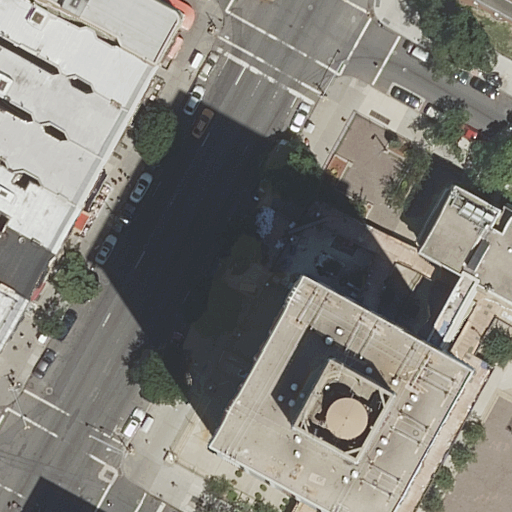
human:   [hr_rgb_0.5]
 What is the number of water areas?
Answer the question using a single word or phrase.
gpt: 0

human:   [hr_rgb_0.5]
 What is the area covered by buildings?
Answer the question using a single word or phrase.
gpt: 3011m2

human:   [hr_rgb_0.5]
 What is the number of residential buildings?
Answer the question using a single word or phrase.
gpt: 9

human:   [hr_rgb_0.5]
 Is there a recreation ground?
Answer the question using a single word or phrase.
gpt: no

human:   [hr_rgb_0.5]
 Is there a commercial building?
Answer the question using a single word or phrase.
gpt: no

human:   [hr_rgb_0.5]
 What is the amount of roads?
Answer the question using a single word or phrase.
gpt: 4

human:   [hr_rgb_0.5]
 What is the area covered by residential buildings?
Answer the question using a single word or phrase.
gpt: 3011m2

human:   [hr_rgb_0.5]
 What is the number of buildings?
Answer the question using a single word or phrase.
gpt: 9

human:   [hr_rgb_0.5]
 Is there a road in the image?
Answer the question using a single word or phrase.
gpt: yes

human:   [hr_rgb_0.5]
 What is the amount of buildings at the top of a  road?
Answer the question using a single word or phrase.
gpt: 8

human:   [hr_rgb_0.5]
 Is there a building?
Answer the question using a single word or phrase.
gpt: yes

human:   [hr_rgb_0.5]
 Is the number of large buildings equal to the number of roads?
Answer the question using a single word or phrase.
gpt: no

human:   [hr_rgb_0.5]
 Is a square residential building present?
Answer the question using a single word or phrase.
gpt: no

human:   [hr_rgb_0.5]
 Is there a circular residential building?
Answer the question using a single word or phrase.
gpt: no

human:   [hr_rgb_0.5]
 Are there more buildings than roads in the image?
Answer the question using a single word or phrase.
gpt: yes

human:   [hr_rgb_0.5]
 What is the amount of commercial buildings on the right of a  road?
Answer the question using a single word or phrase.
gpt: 0

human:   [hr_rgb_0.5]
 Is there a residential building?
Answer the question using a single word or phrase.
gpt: yes

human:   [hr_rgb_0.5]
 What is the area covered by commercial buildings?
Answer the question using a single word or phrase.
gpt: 0m2

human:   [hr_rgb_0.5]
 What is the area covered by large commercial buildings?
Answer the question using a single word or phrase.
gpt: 0m2

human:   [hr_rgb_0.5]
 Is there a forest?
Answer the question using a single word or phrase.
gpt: no

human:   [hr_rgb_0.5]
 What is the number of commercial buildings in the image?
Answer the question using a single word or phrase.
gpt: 0

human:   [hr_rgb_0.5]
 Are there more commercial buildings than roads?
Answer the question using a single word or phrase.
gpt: no

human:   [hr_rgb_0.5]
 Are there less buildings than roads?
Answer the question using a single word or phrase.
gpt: no

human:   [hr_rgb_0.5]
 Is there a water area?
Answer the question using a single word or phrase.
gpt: no

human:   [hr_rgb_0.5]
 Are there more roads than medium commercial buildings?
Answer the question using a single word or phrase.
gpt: yes

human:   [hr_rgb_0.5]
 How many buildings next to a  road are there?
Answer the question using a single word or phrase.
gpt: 9

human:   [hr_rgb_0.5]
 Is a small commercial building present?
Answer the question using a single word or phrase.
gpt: no

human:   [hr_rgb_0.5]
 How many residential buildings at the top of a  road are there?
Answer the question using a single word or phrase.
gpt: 8

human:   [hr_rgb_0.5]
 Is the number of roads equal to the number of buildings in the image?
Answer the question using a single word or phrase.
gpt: no

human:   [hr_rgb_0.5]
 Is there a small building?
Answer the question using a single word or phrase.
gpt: yes

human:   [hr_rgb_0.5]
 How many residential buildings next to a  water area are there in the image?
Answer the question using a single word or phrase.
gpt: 0

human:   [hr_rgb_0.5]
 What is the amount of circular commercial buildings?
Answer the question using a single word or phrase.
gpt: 0

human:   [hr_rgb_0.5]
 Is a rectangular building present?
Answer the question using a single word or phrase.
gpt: yes

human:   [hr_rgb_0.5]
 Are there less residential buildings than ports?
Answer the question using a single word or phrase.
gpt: no

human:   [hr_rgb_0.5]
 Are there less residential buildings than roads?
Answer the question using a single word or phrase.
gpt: no

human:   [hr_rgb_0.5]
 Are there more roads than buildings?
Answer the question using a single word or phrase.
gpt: no

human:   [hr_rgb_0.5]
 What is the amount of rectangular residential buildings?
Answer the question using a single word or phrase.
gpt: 2

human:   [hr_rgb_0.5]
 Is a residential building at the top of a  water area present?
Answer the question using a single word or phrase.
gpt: no

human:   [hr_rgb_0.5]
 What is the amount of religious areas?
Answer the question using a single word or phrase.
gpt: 0

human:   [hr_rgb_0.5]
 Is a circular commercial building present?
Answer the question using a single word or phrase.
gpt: no

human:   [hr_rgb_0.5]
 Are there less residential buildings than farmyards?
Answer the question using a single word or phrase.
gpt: no

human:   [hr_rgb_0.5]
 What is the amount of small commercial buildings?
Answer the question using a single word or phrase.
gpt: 0

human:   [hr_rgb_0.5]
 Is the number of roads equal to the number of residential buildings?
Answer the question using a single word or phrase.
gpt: no

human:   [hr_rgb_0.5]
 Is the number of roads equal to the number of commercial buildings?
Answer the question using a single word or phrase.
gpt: no

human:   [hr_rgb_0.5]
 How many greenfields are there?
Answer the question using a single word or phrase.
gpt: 0

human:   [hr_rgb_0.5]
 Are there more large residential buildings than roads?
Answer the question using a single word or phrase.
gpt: no

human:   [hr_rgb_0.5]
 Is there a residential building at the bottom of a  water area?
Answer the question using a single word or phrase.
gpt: no

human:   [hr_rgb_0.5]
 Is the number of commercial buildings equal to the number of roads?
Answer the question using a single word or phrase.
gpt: no

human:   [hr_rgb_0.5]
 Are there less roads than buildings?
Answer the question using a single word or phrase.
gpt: yes

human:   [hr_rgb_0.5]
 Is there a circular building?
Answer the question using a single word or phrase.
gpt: no

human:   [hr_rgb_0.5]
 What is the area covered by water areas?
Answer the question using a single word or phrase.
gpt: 0m2

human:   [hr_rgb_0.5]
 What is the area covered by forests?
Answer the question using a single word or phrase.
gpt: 0m2

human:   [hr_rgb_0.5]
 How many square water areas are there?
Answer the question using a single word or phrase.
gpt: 0

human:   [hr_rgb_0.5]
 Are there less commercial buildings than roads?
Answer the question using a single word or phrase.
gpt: yes

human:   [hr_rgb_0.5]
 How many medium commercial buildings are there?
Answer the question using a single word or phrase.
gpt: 0

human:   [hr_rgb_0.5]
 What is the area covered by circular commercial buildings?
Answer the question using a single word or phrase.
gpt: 0m2

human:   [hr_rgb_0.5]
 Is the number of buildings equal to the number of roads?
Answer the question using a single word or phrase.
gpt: no

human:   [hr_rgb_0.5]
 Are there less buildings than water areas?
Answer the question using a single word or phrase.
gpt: no

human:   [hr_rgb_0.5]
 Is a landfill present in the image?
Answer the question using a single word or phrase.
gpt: no

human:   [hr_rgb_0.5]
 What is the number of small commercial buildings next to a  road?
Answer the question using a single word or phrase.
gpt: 0

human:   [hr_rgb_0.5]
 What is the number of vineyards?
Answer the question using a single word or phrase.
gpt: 0

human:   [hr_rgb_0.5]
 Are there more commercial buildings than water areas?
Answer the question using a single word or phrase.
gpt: no

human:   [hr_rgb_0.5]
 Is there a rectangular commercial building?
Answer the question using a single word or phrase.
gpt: no

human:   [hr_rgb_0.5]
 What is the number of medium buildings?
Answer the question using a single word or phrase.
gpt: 5